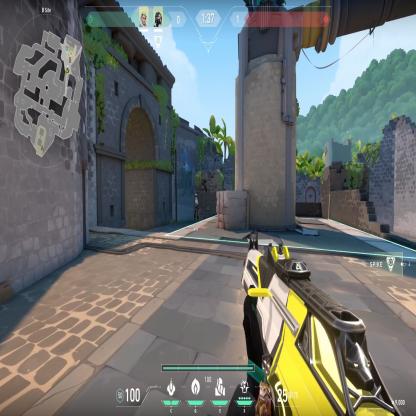
Label: teammate